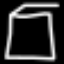
Label: square